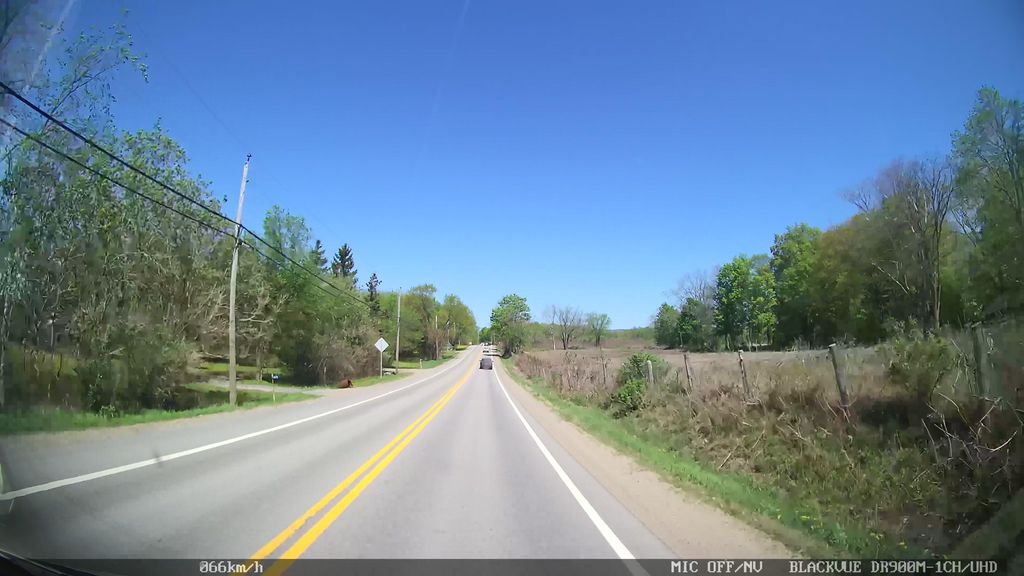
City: ottawa-gatineau